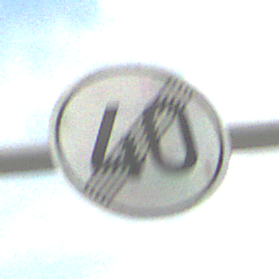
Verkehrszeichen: EndeGeschwindigkeit40
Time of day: MorningAfternoon
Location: Outdoor (Suburban)
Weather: PartlyCloudy
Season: NotSpecified
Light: Natural